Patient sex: F
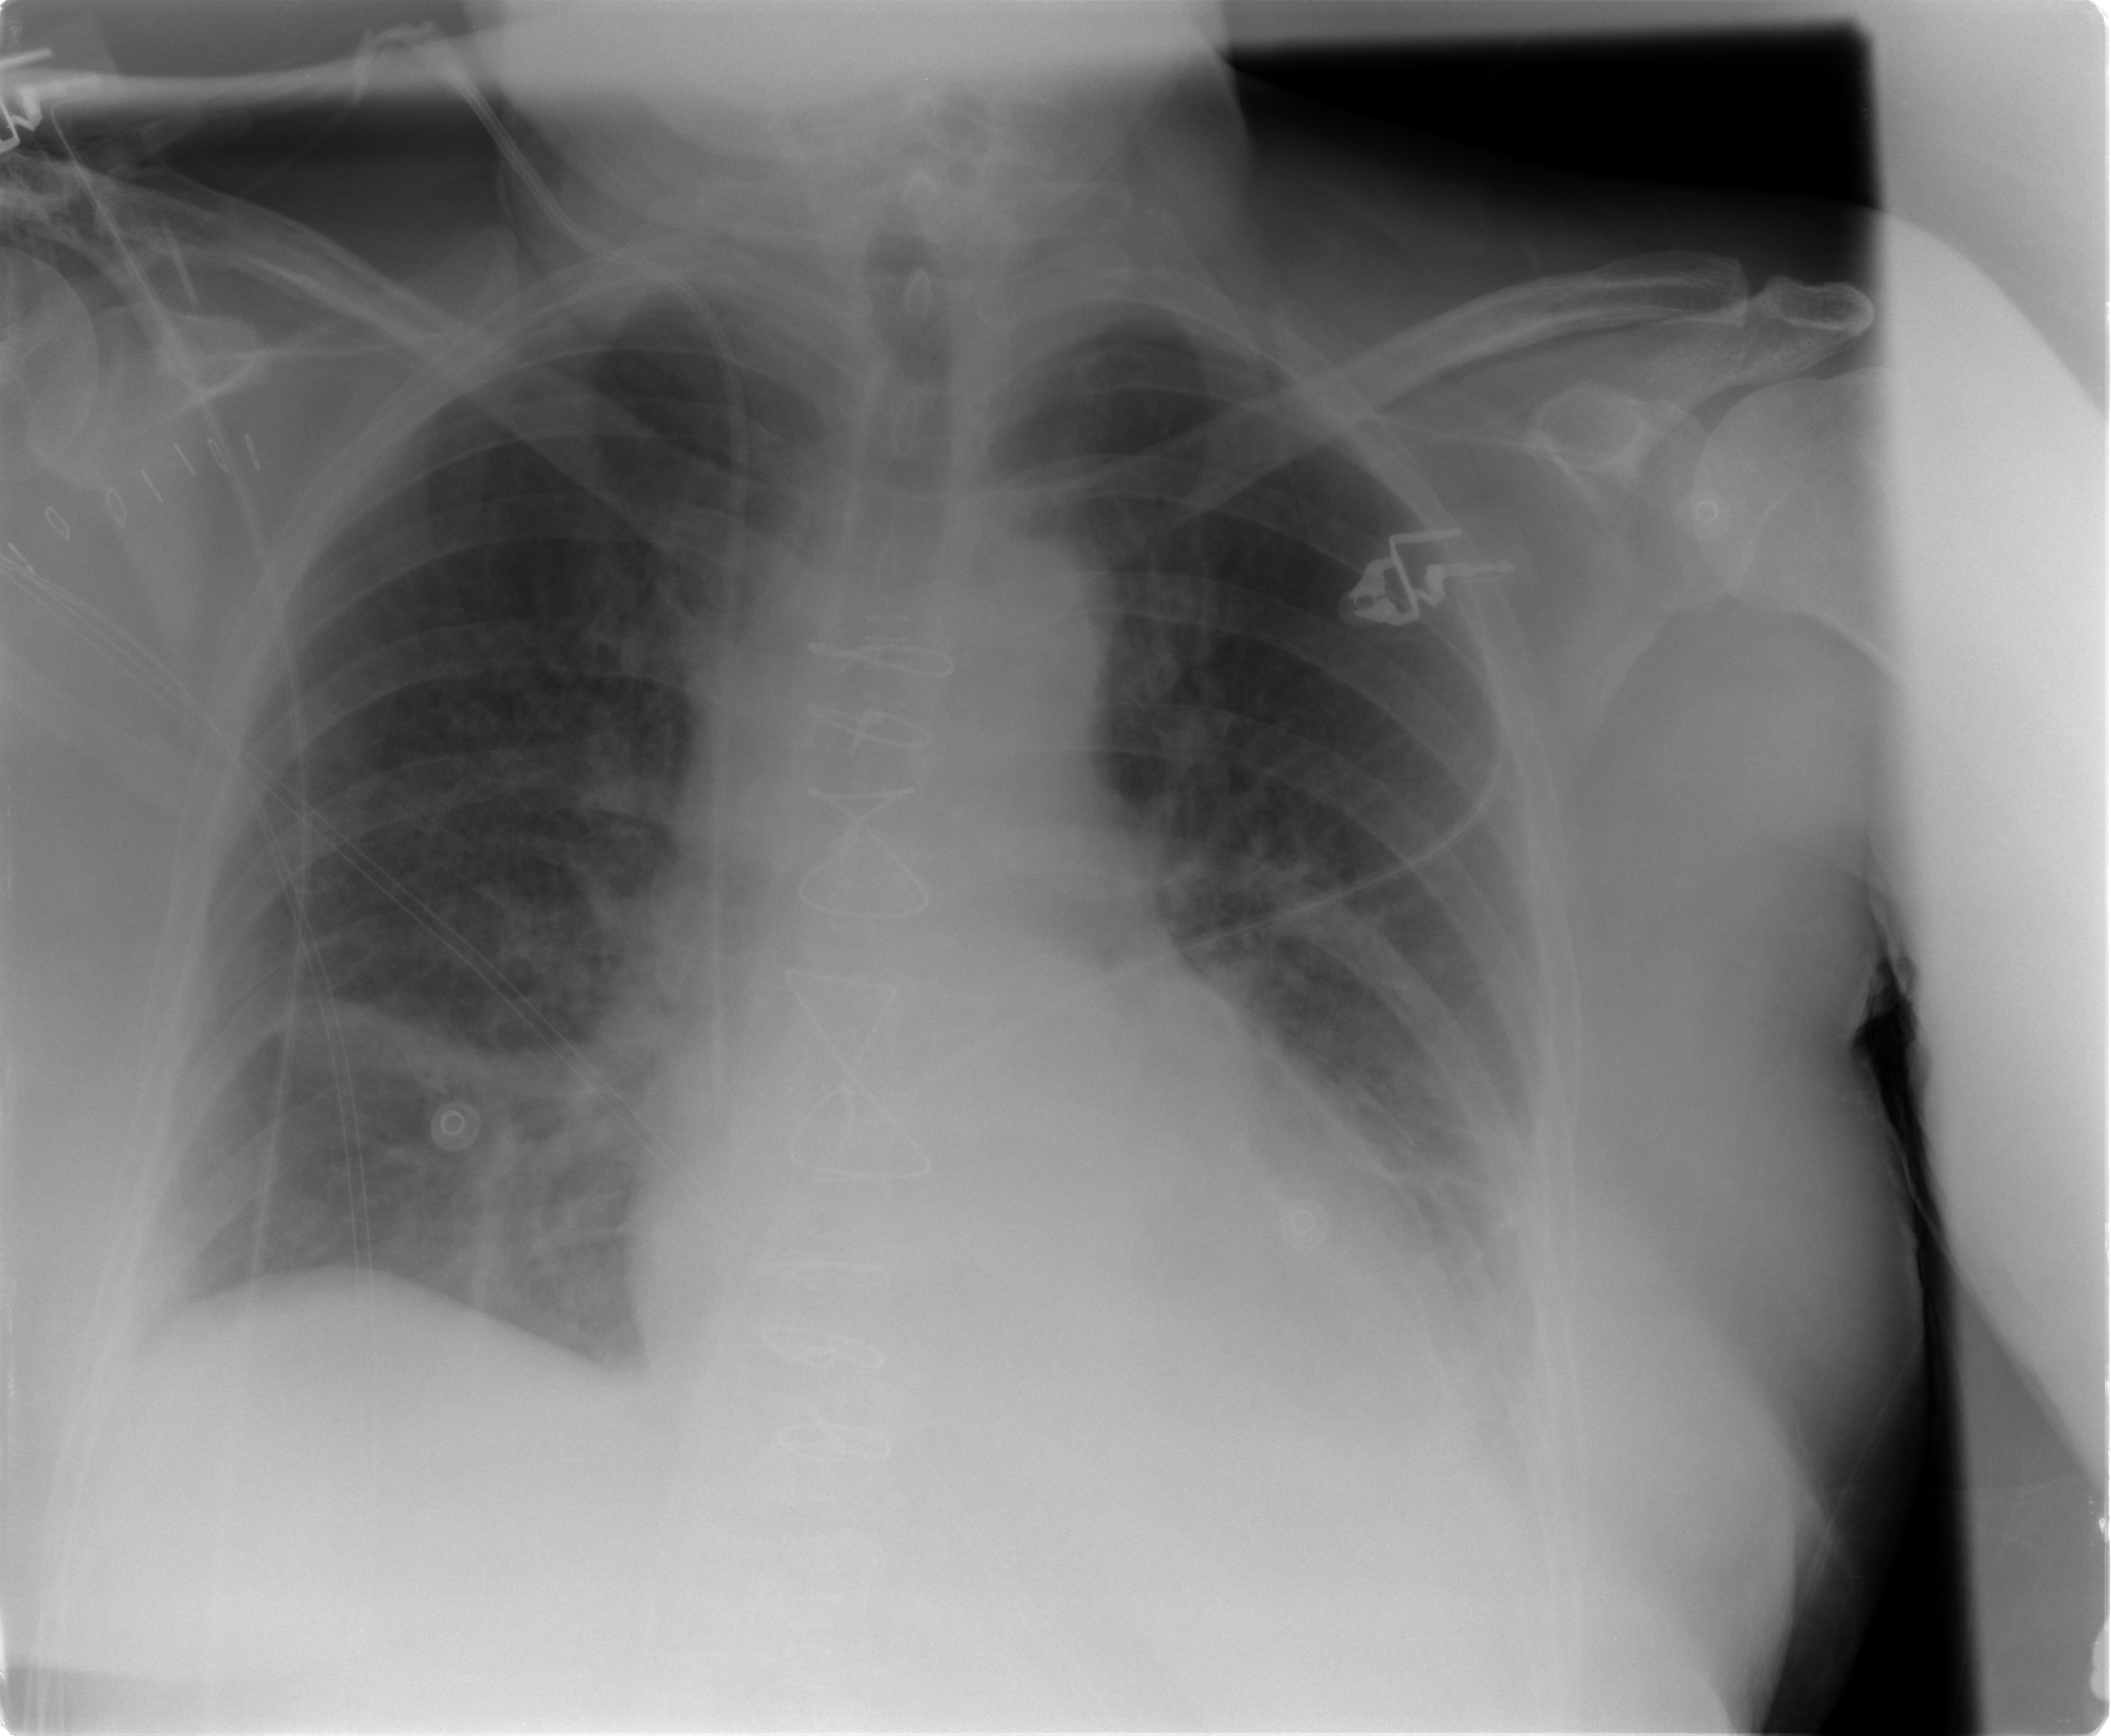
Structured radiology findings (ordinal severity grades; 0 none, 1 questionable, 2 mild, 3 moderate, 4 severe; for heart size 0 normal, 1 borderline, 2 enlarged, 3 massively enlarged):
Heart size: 2
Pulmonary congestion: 2
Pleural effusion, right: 0
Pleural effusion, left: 2
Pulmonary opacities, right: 2
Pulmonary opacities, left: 1
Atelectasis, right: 2
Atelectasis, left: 2